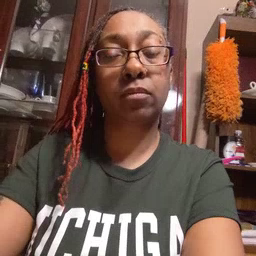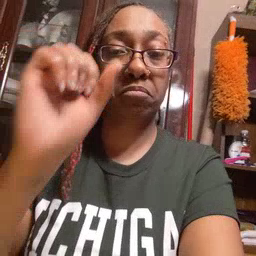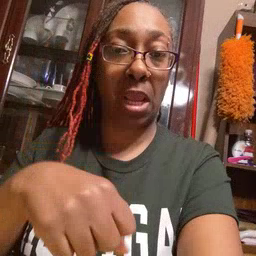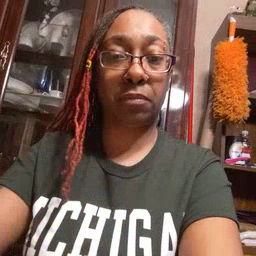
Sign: can